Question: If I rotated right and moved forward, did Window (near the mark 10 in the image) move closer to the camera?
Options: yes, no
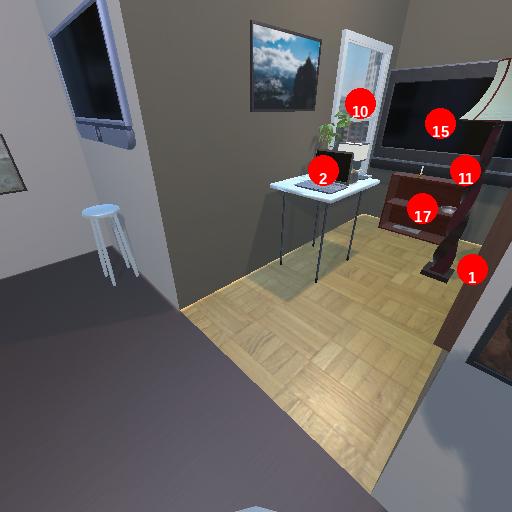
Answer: yes